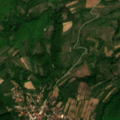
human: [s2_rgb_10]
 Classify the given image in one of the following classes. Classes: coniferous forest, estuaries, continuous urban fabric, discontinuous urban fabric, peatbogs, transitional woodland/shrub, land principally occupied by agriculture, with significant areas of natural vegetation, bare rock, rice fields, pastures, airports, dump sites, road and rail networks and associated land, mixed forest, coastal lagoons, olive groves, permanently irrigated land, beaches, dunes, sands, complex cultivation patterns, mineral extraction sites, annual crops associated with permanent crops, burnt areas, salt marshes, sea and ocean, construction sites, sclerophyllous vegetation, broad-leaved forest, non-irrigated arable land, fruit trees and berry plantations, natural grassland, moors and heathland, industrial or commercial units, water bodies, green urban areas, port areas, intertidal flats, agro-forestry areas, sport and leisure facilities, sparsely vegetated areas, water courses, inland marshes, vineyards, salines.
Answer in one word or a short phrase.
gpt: discontinuous urban fabric, complex cultivation patterns, land principally occupied by agriculture, with significant areas of natural vegetation, broad-leaved forest, transitional woodland/shrub